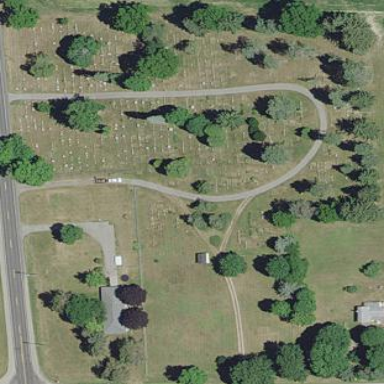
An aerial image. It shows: Cemetery.